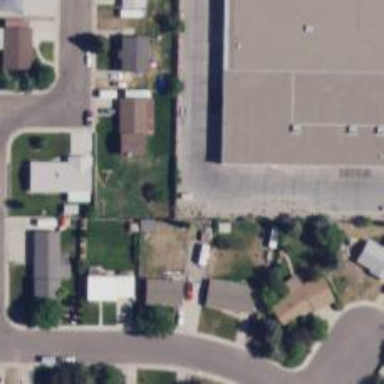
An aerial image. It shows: Alley classified as service road.